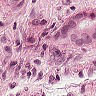
Metastatic tissue present: yes